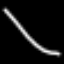
Label: line